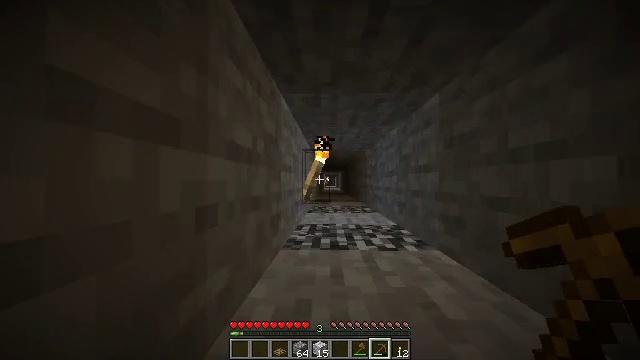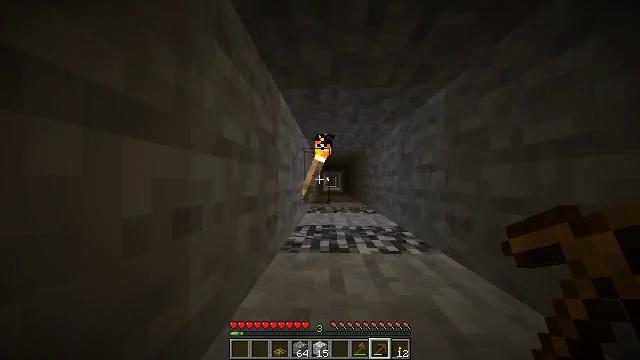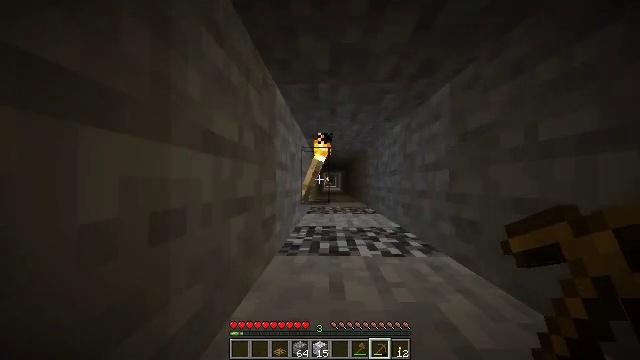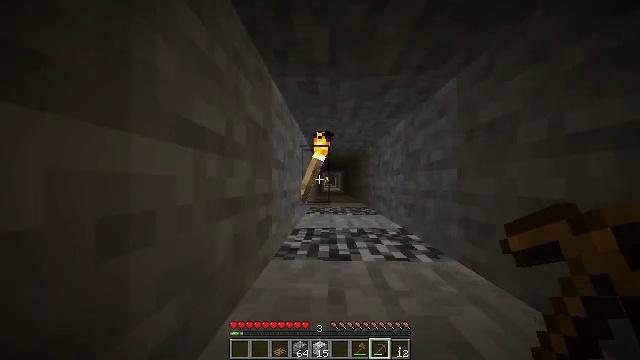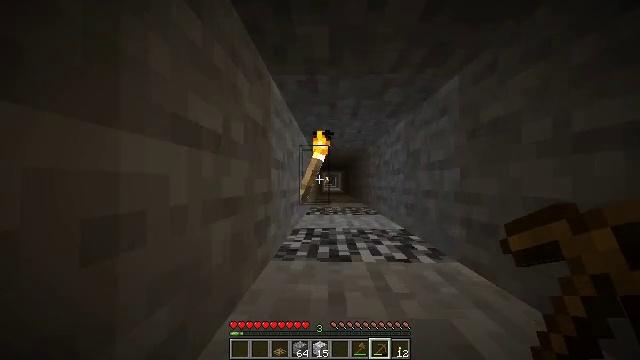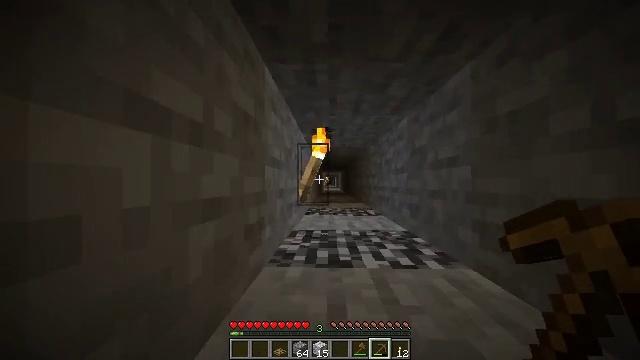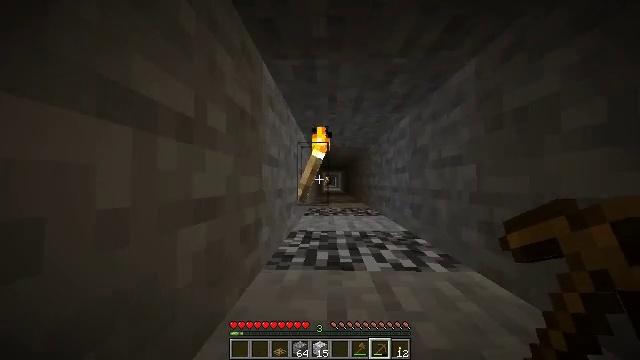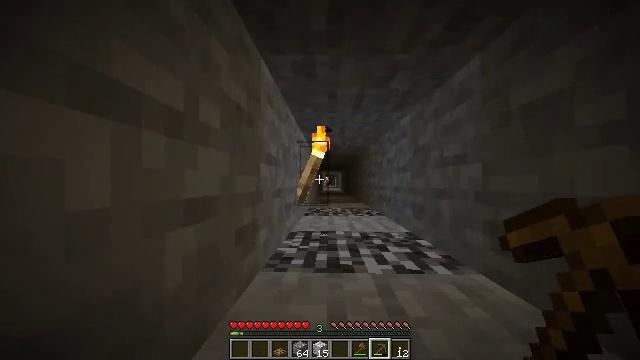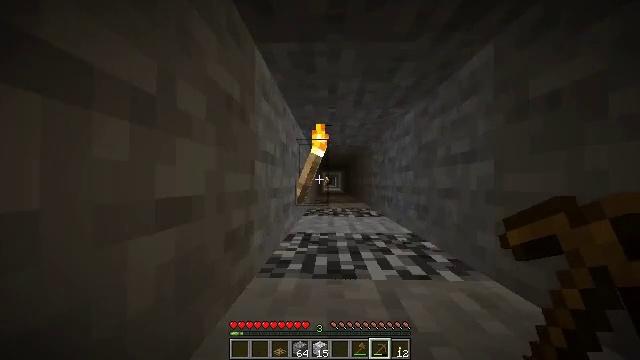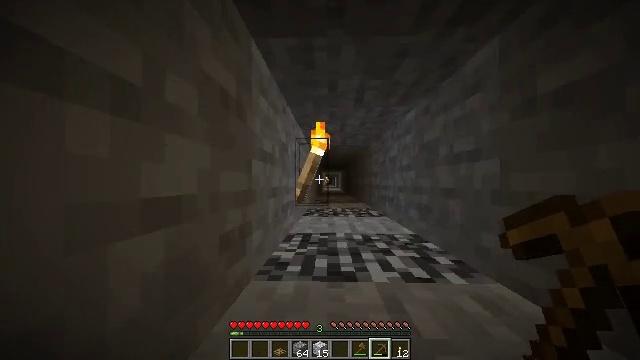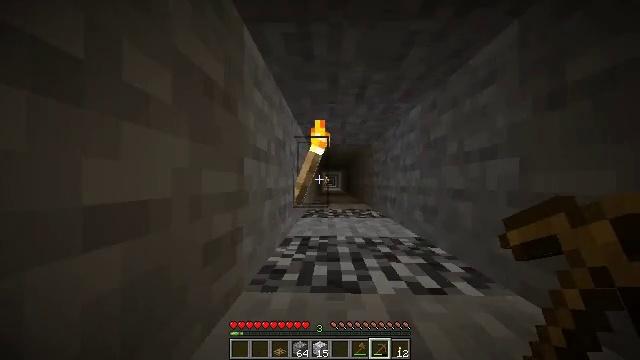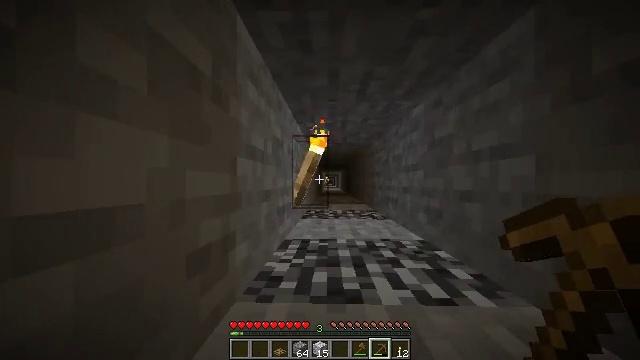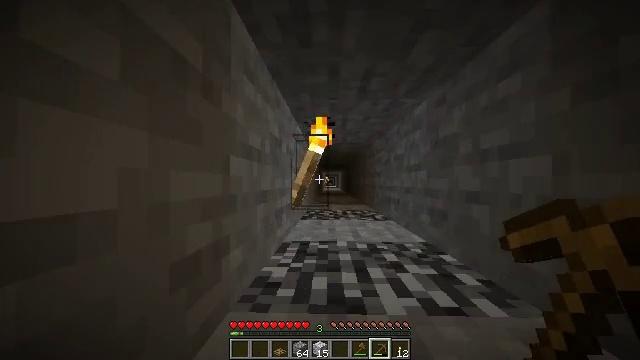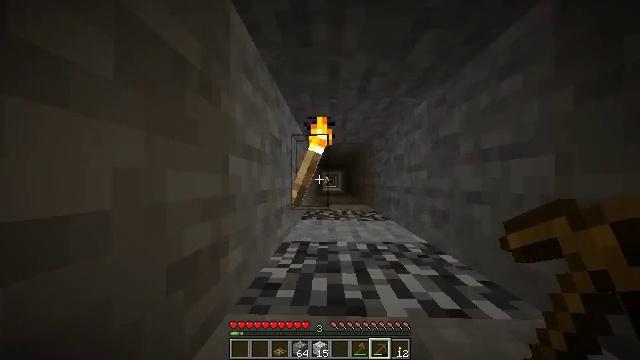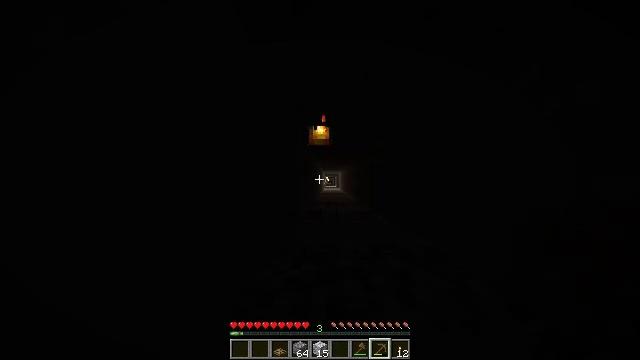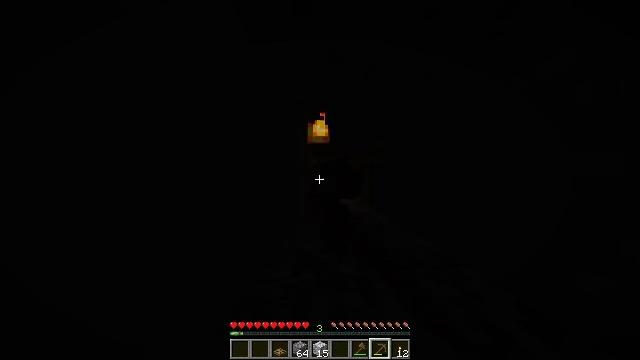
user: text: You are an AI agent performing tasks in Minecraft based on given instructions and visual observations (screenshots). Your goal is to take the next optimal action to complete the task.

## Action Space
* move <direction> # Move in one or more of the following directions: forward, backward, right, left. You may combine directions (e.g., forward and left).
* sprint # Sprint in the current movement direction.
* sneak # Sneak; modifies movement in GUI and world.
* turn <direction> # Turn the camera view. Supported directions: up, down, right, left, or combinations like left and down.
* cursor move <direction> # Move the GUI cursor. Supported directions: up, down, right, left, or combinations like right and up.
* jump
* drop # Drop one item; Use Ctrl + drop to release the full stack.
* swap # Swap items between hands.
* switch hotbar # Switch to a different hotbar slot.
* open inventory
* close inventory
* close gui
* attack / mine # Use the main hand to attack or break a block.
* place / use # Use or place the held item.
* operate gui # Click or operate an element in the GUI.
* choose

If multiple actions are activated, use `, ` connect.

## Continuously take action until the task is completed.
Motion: motion action
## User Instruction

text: Left click to collect the wall torch.
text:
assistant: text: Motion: move forward
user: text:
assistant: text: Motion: move forward
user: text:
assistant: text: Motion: move forward
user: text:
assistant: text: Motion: move forward
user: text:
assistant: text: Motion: move forward
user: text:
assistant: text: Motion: move forward
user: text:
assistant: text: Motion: move forward
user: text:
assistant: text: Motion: move forward
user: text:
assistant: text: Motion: move forward
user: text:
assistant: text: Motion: move forward
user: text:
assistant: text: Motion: move forward
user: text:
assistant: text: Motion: move forward
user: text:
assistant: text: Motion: move forward
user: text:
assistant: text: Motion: move forward, attack / mine
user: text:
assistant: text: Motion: move forward, attack / mine
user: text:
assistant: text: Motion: move forward, attack / mine
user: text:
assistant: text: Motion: move forward, attack / mine
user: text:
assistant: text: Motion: move forward
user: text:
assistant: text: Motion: move forward
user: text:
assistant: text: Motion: move forward
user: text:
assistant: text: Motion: move forward
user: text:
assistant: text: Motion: move forward
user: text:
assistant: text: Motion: move forward
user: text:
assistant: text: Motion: move forward
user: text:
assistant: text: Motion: move forward
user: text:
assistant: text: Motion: move forward
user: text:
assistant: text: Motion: move forward
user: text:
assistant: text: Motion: move forward
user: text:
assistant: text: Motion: move forward
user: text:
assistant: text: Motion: move forward